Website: crate-barrel
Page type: account-selection
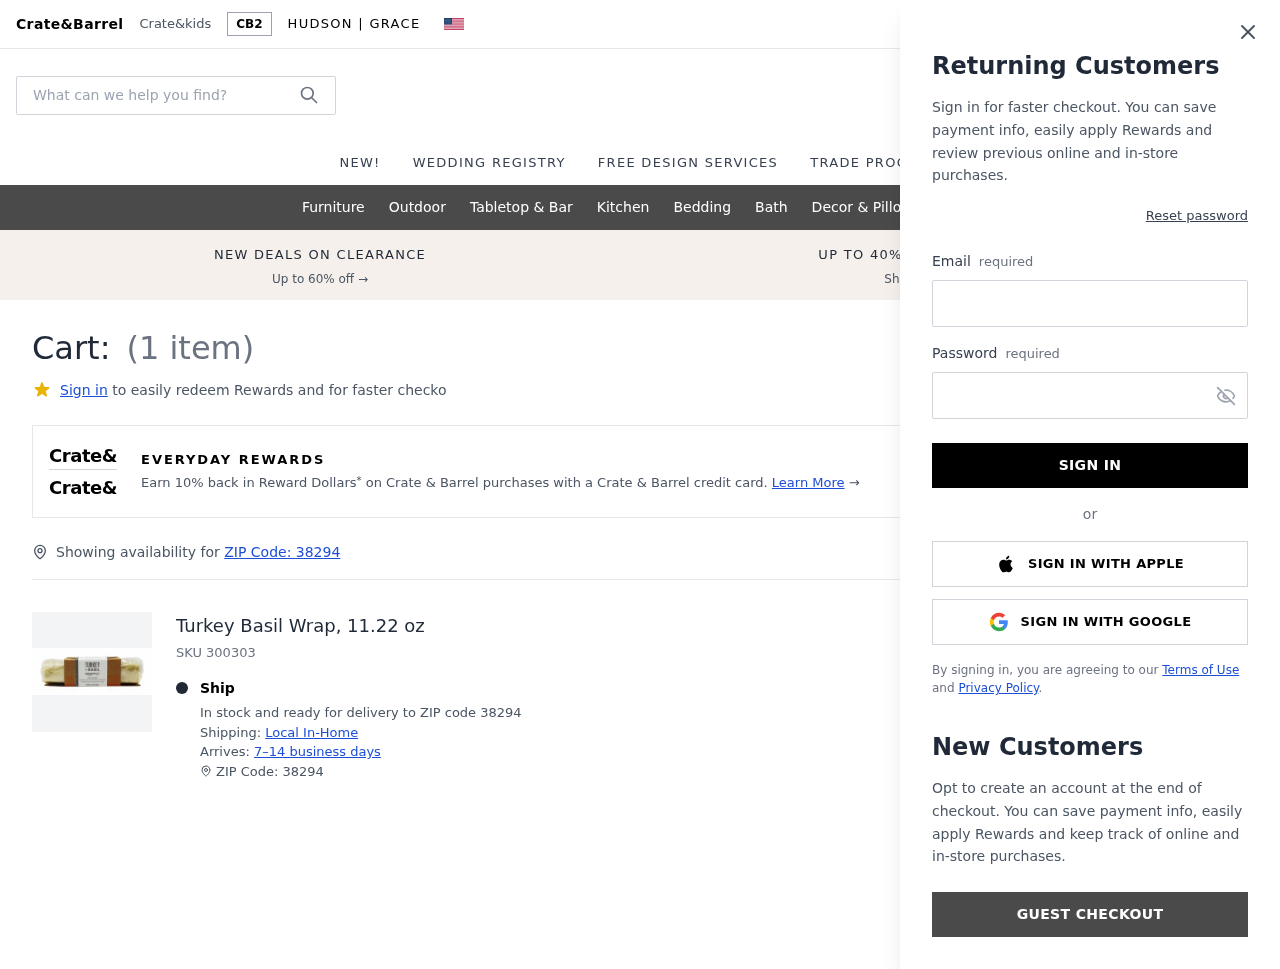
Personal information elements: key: PII_EMAIL
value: steven.monroe@gmail.com
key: PII_POSTCODE
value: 38294
Product elements: key: PRODUCT1_NAME
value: Turkey Basil Wrap, 11.22 oz
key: PRODUCT1_QUANTITY
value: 1
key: PRODUCT1_SKU
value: SKU 300303
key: PRODUCT1_ORIGINAL_PRICE
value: $8.74
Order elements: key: ORDER_NUM_ITEMS
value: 1
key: ORDER_SUBTOTAL
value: $6.99
Search elements: key: HEADER_SEARCH
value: What can we help you find?